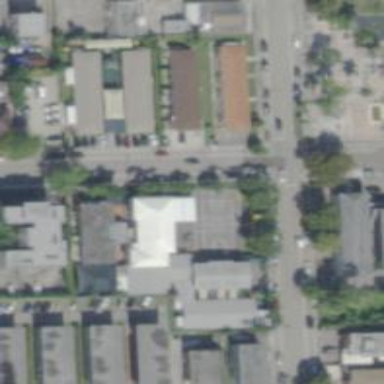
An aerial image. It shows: Kindergarten.